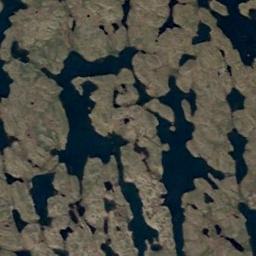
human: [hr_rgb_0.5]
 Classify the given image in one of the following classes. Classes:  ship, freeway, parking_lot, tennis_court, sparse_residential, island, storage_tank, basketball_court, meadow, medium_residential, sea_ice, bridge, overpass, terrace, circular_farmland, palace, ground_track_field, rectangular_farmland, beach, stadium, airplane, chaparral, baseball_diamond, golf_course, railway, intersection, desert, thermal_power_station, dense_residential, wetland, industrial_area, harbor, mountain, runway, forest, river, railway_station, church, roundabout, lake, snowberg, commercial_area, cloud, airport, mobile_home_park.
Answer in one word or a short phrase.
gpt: wetland